Question: 1. Here is my dimple.js code, the bar chart that it produces is outside the bounds and touching Y-axis.
2. Mouseover event is not changing the color of the bars. Below is the image var myChart2 = new dimple.chart(svg,data);
myChart2.setBounds(750,50,550,250);
var x = myChart2.addTimeAxis( "x", "date", "%m/%d/%Y", "%d-%b");
x.floatingBarWidth = 21;
var y2= myChart2.addMeasureAxis("y","callperorder");
var y1= myChart2.addMeasureAxis("y","calls");
var bars = myChart2.addSeries("or", dimple.plot.bar,[x,y2]);
var lines= myChart2.addSeries("cl", dimple.plot.line,[x,y1]);
lines.lineMarkers= true;
myChart2.addLegend(750, 20, 300, 20, "right");
myChart2.assignColor("cl","rgb(99,39,29)");
myChart2.assignColor("or","rgb(99,89,219)");
myChart2.draw();
\MOUSEOVER EVENT
bars.addEventHandler("mouseover", function( {d3.select(this).style("fill","green")});

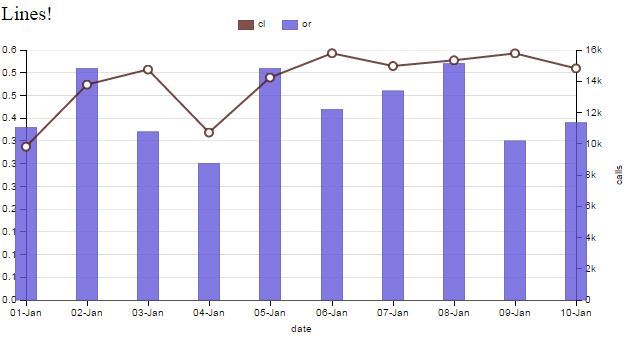
Answer: You need to add the event handler before calling draw if you want to use the dimple method. Alternatively you could use the d3 method after draw.
'''
bars.shapes.on("mouseover", function () {...});
'''
NB. There's also a typo in your event declaration, it's missing the closing bracket after 'function ('.
In order to avoid overlapping the edge of the chart you will need to manually set the x bounds:
'''
x.overrideMin = d3.time.format("%m/%d/%Y").parse("12/31/2014");
x.overrideMax = d3.time.format("%m/%d/%Y").parse("01/11/2015");
'''
Using whatever values you want of course;